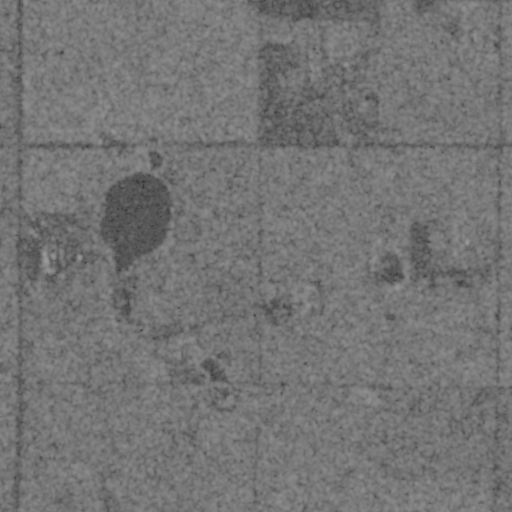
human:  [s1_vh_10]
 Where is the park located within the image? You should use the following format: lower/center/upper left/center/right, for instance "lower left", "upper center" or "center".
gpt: The park is located in the center left of the image.
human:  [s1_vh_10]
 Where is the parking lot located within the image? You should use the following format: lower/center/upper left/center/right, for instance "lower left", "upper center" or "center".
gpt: The parking lot is located in the lower left of the image.
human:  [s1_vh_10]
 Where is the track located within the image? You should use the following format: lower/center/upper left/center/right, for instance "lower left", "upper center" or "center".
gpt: The track is located in the center left of the image.
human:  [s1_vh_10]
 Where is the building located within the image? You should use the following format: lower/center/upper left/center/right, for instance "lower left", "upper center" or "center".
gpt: The building is located in the center left of the image.
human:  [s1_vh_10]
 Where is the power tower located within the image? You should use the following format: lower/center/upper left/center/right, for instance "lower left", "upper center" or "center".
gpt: There is no power tower in the image.

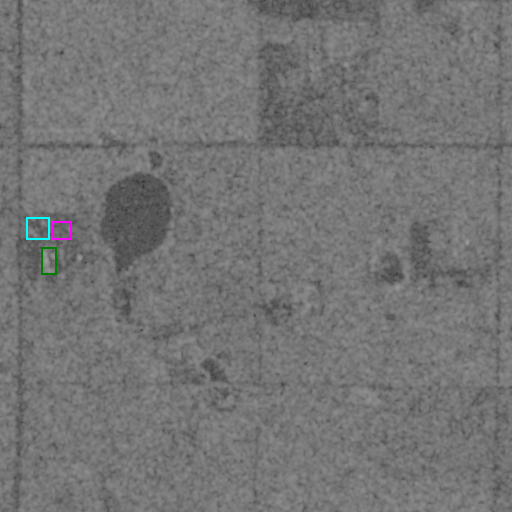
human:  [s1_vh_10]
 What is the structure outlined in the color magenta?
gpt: The structure outlined in magenta is a park.
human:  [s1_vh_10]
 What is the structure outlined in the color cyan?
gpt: The structure outlined in cyan is a track.
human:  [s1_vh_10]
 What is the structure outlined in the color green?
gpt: The structure outlined in green is a building.
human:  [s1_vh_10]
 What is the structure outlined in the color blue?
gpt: There is no blue outline.